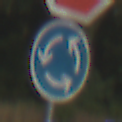
Verkehrszeichen: Kreisverkehr
Zusatzzeichen oben: Stop
Umgebung: Outdoor, Nature
Tageszeit: SunriseSunset
Wetter: PartlyCloudy
Licht: Natural
Jahreszeit: NotSpecified
Kontrast: MediumContrast